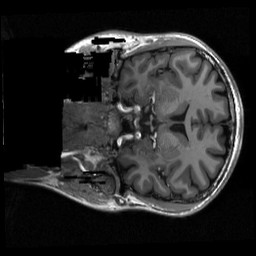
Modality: T1w
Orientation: coronal
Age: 25
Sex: male
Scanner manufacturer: siemens
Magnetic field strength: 3 T
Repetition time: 2.3 s
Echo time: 0.00298 s